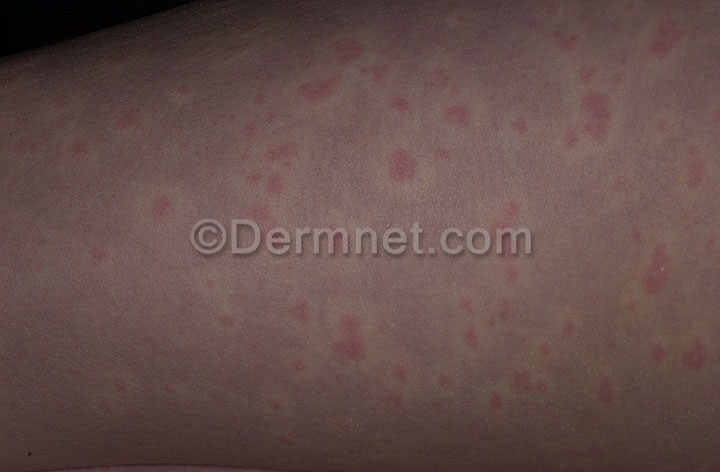
Disease: Exanthems and Drug Eruptions